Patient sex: F
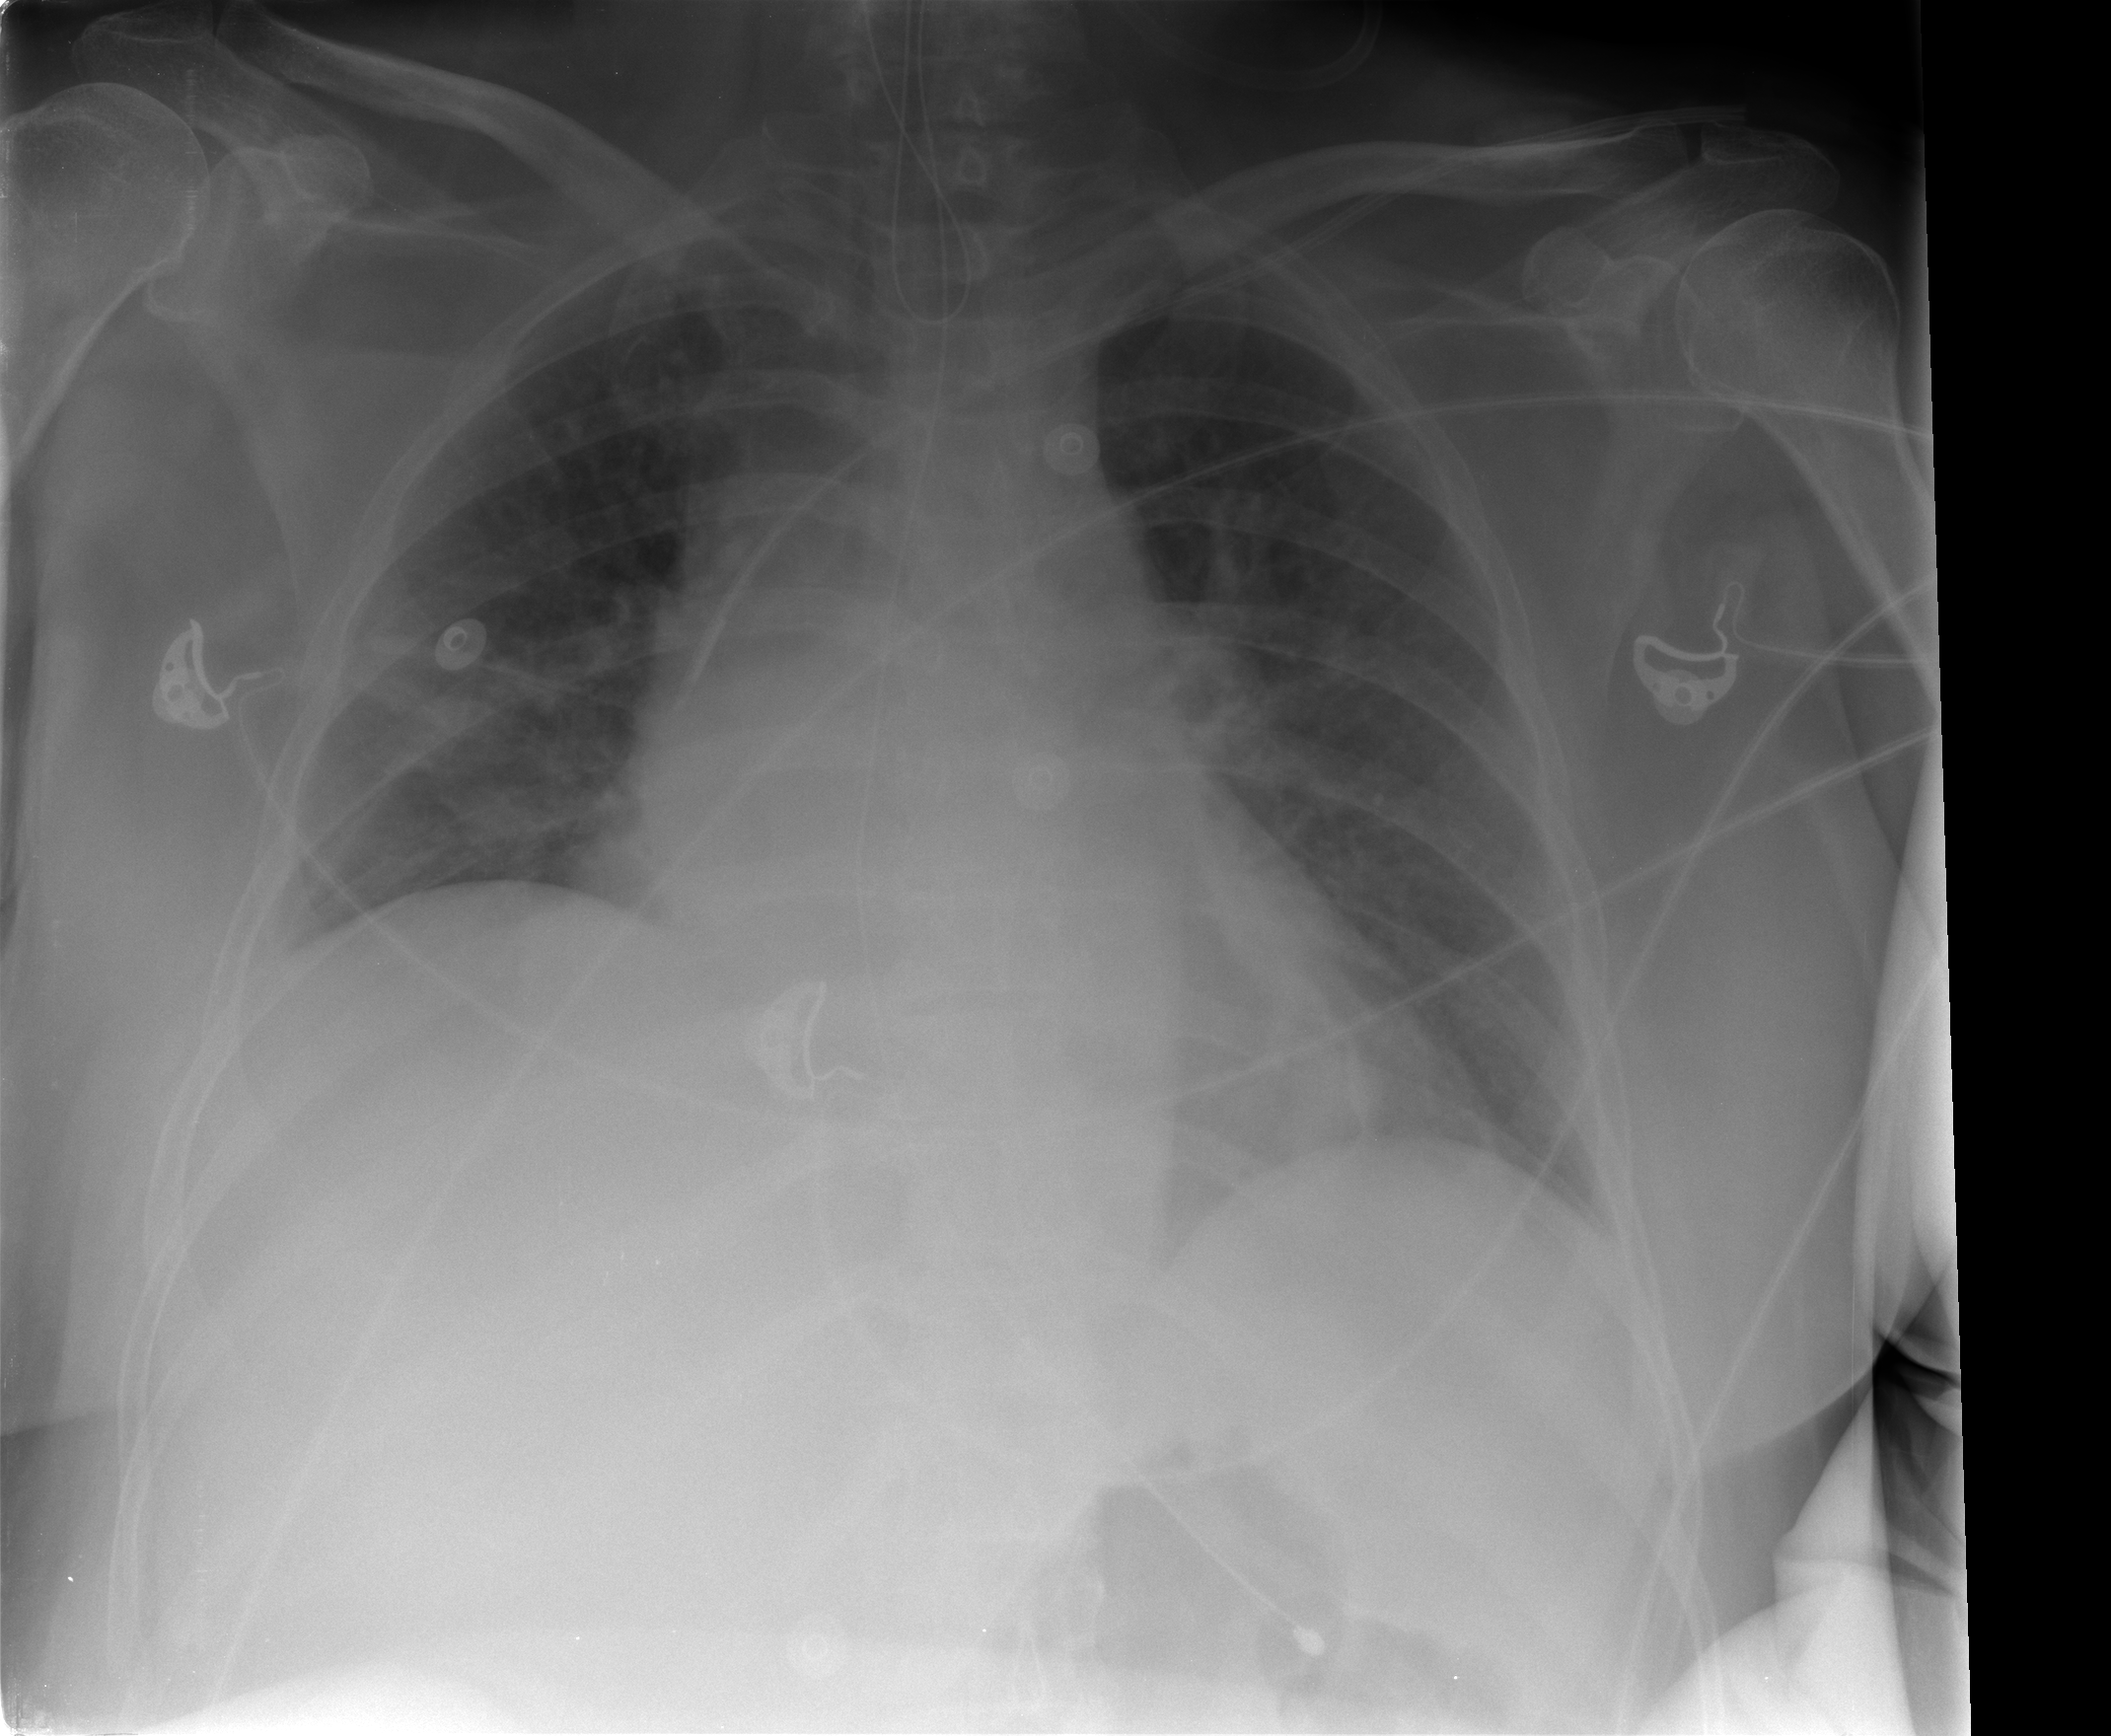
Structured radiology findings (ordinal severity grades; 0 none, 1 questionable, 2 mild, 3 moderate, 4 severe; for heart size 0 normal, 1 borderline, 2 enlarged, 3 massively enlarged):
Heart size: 2
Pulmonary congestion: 0
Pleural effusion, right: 0
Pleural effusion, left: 0
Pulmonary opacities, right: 0
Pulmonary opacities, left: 0
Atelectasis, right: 2
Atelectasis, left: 2